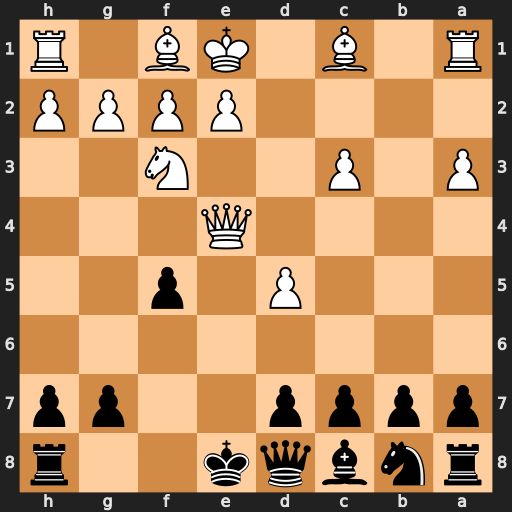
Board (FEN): rnbqk2r/pppp2pp/8/3P1p2/4Q3/P1P2N2/4PPPP/R1B1KB1R
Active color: b
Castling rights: KQkq
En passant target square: -
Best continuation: fxe4 Bg5 exf3